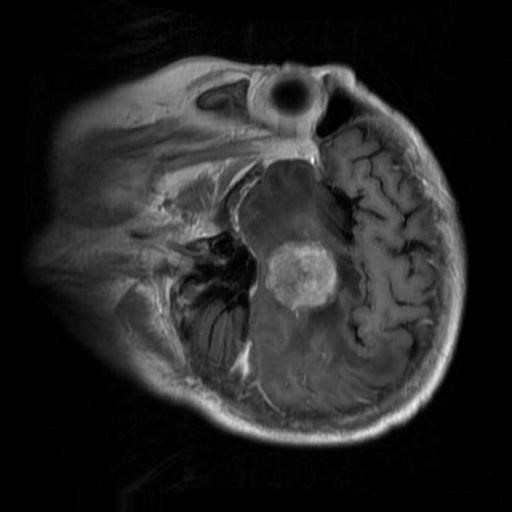
Label: brain_menin